Field crop: maize
Growth stage: 2
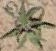
Species: atriplex